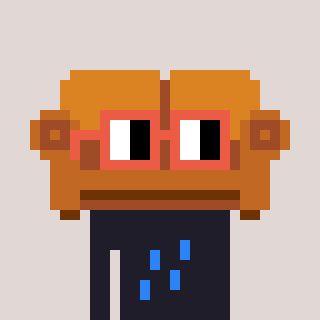
a pixel art character with square orange glasses, a couch-shaped head and a grayscale-colored body on a warm background